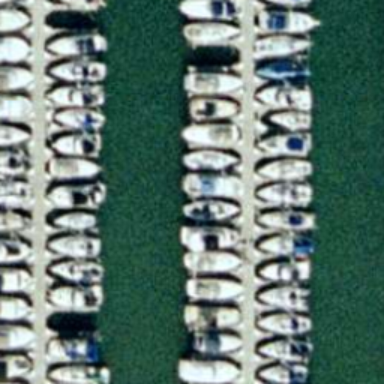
Lots of boats docked in lines at the harbor .